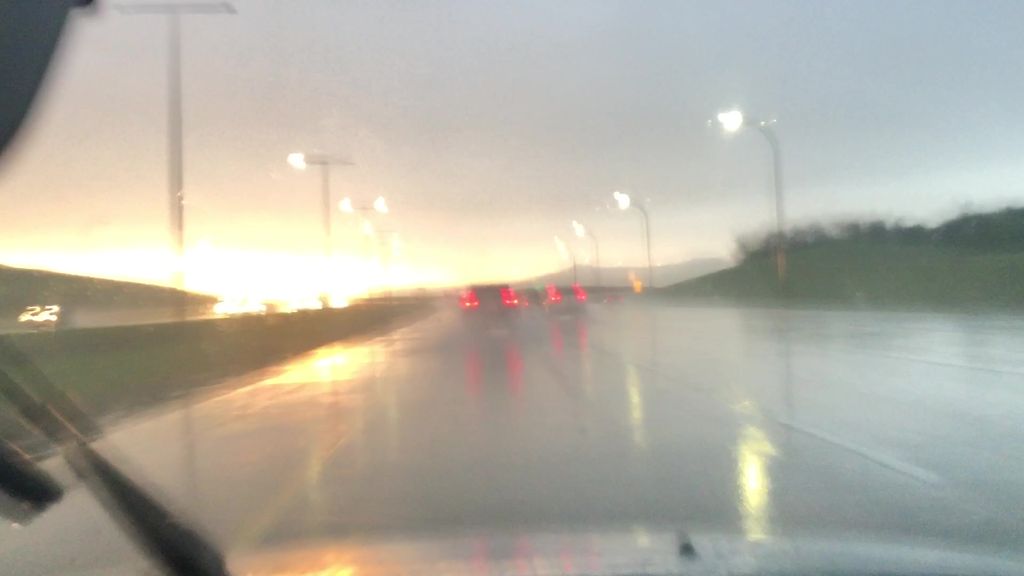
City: edmonton